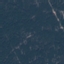
Land use / land cover: Forest